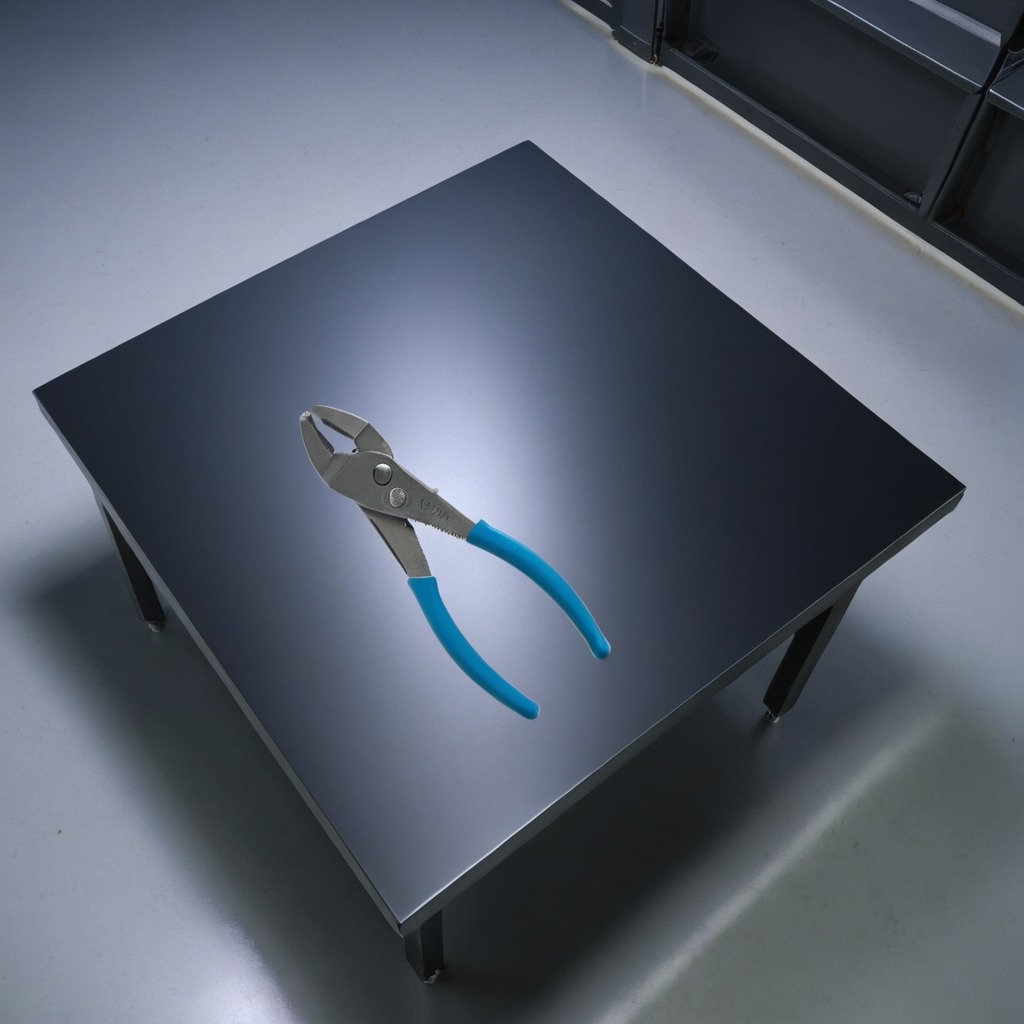
A plier is lying on the tabletop.